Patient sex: F
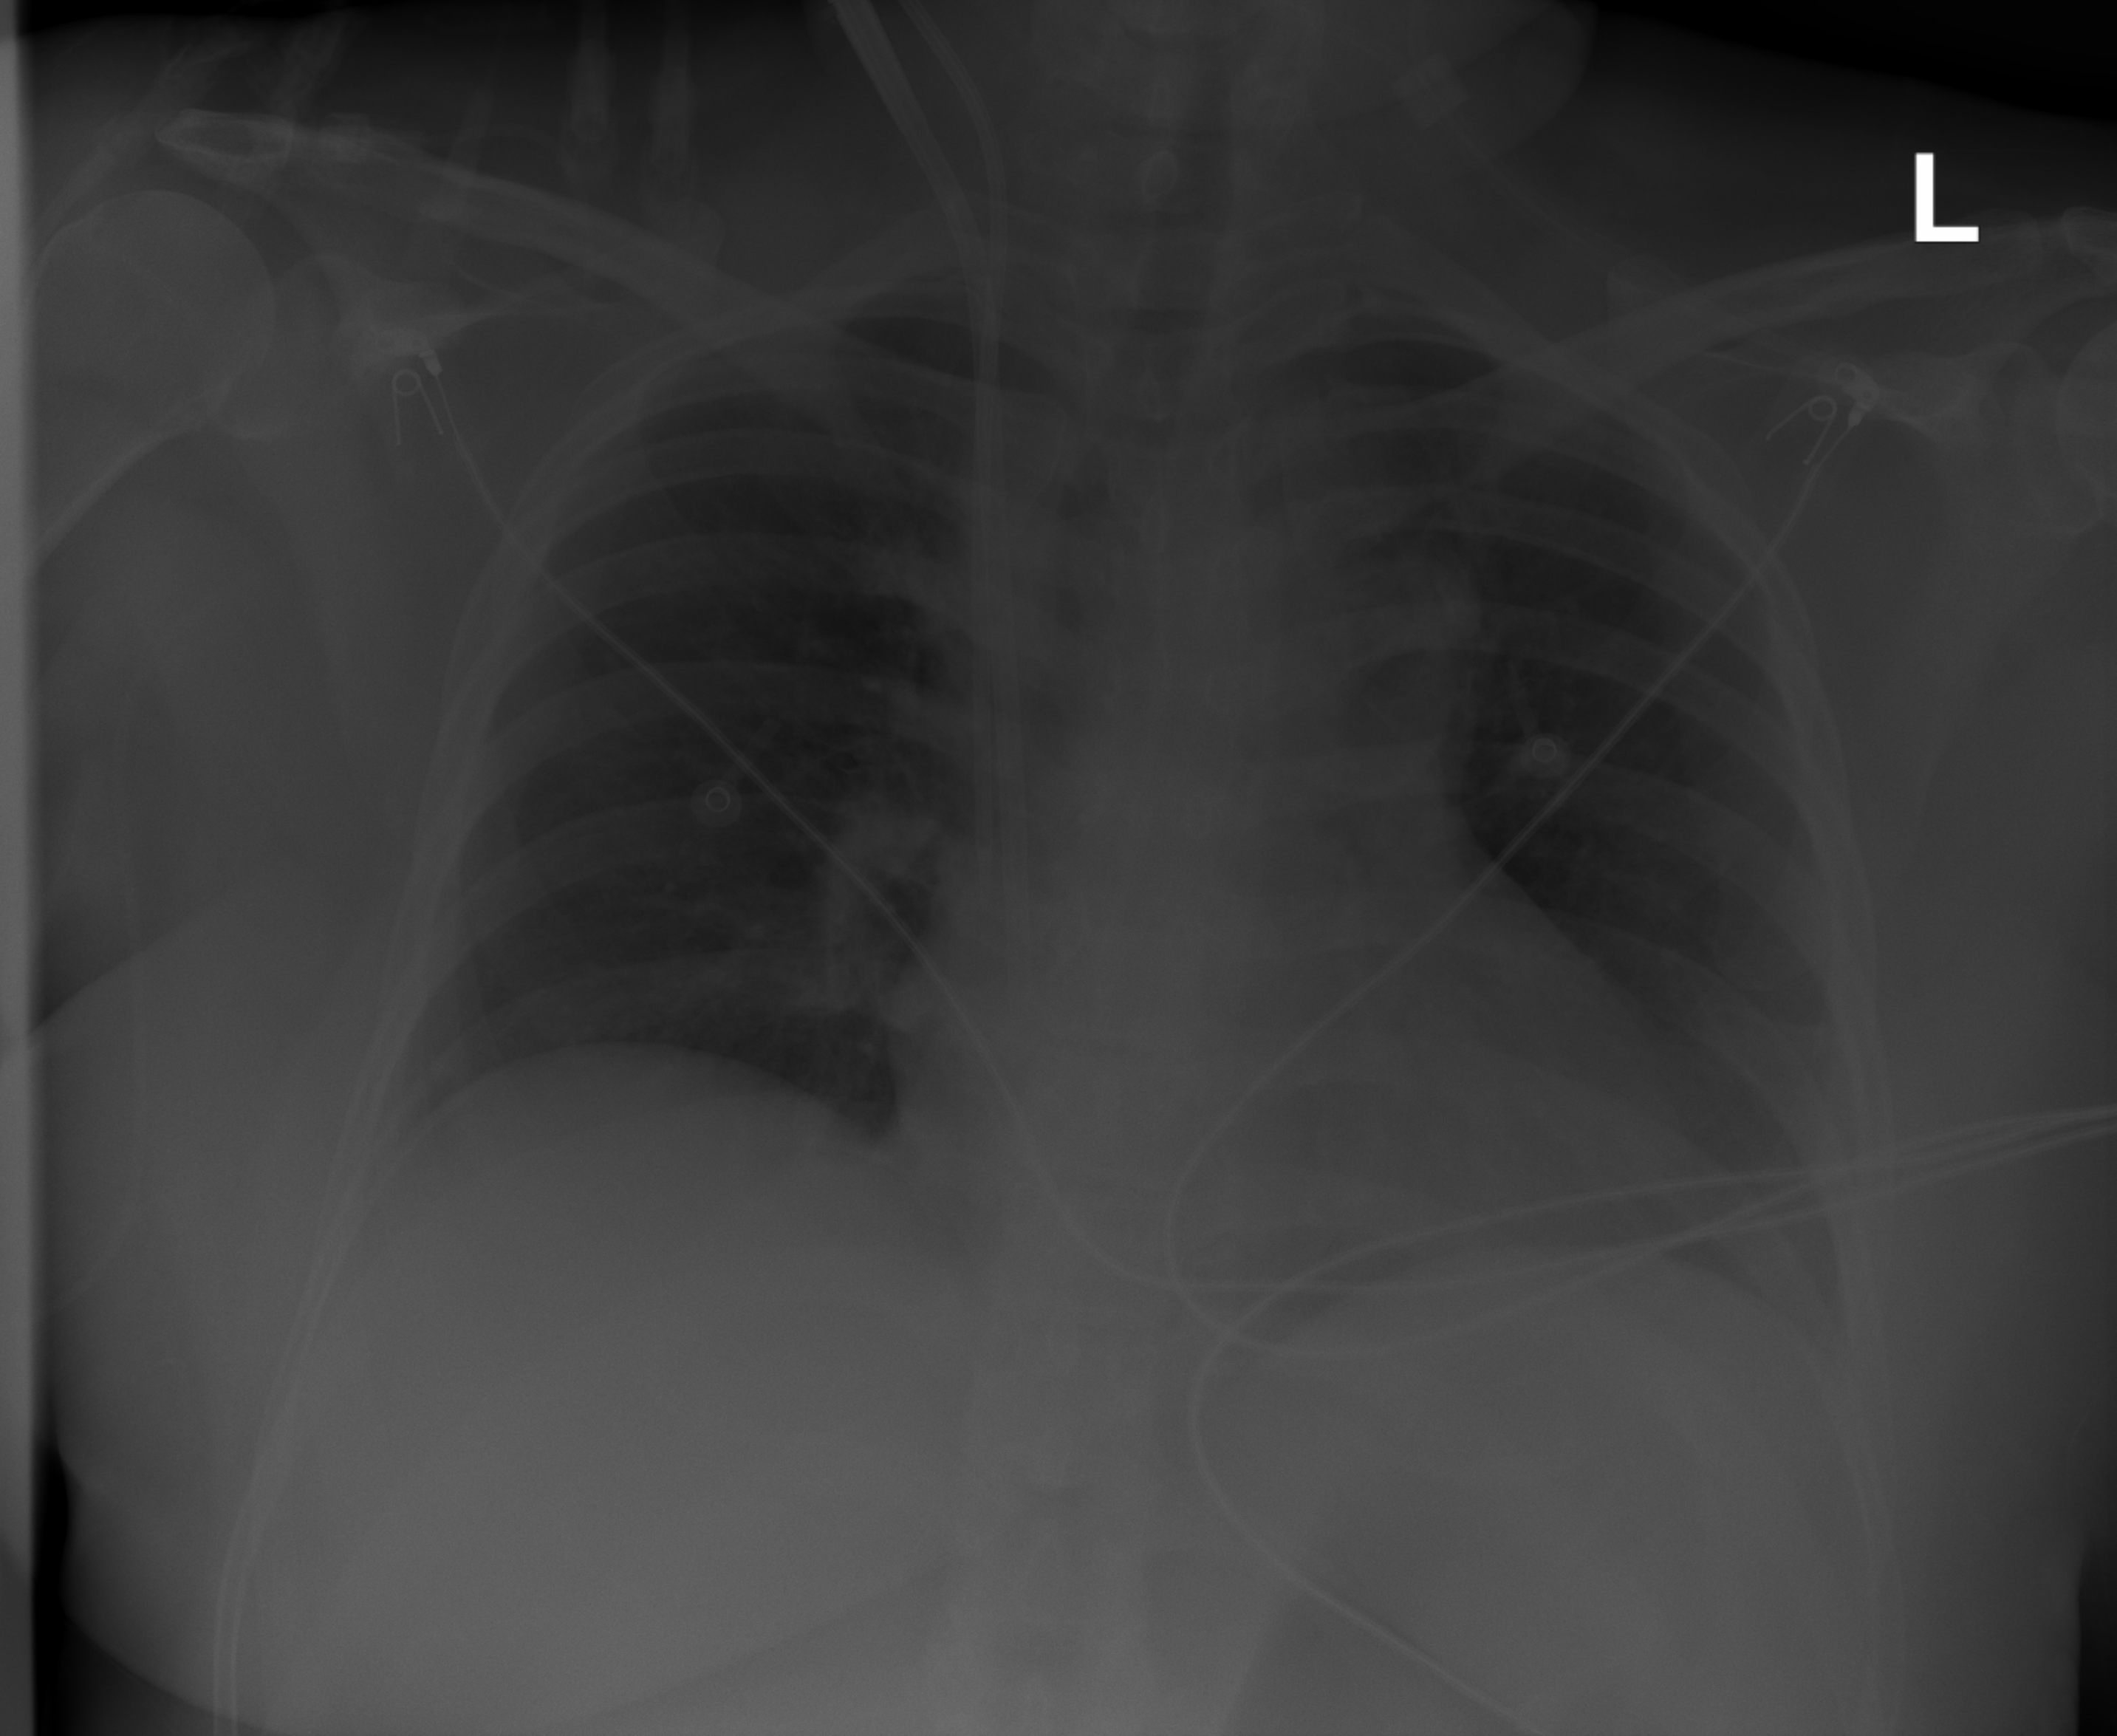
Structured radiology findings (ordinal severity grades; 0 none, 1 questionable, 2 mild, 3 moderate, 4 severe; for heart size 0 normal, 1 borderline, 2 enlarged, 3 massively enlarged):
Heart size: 0
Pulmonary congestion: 0
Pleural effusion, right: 0
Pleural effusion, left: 2
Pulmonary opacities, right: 0
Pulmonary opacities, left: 0
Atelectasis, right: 0
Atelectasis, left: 1